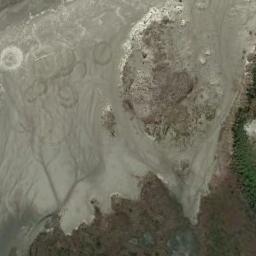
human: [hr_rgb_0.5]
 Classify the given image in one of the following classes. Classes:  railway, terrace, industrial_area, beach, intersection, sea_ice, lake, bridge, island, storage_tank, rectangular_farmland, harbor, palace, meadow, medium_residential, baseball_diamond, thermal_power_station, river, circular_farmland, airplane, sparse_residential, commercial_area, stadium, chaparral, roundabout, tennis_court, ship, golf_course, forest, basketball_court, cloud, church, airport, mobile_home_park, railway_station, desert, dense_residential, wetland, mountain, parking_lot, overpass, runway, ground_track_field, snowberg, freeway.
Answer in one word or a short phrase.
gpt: wetland